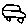
Label: car